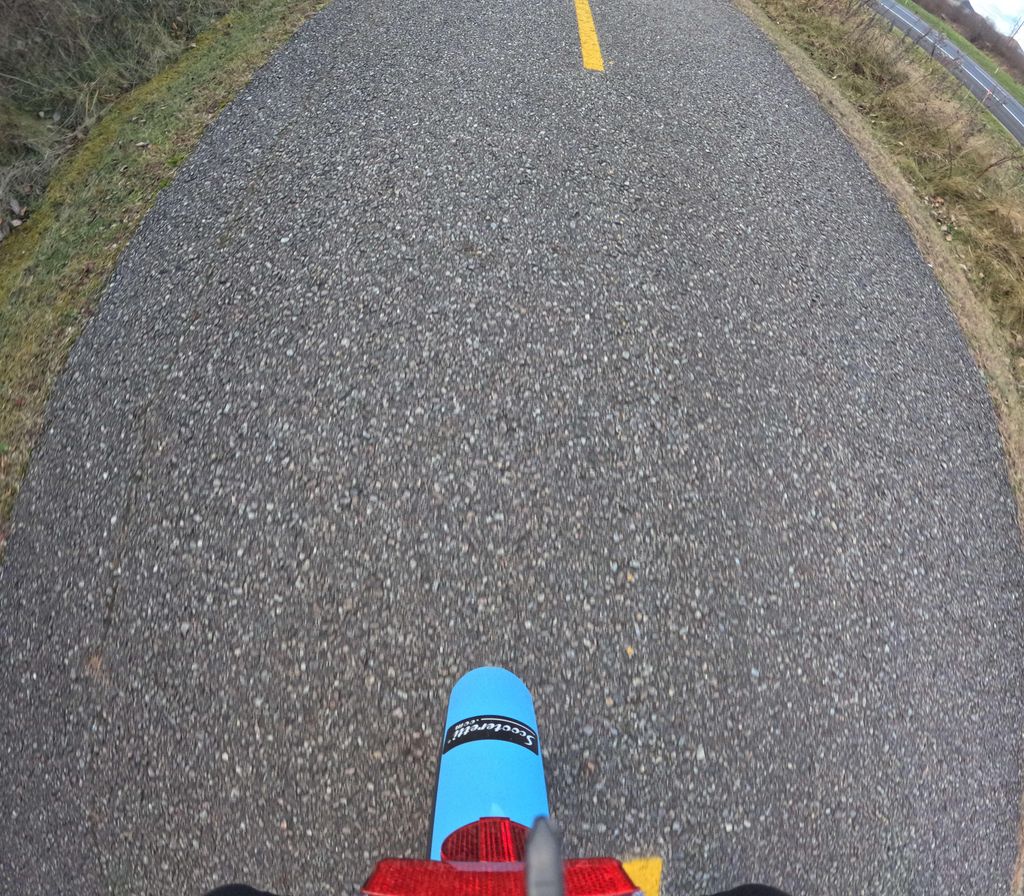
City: ottawa-gatineau